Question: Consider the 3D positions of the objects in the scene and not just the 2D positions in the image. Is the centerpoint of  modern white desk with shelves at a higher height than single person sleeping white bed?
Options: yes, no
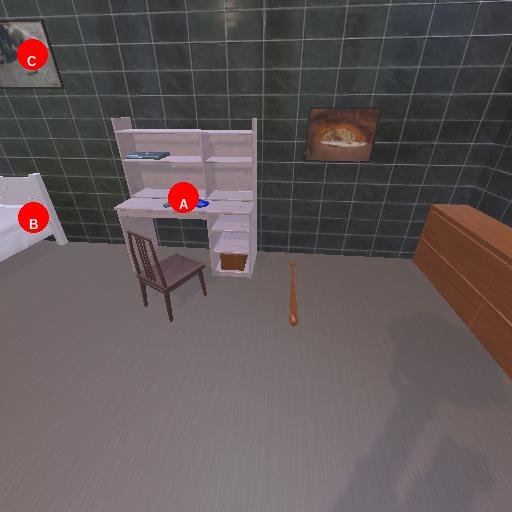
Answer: yes